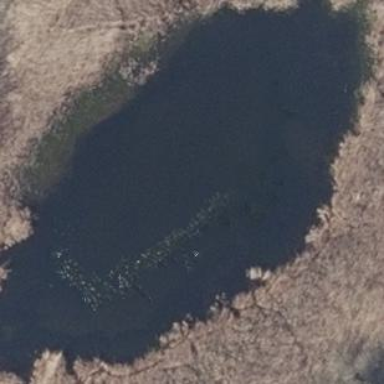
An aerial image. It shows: Peaceful pond surrounded by nature.